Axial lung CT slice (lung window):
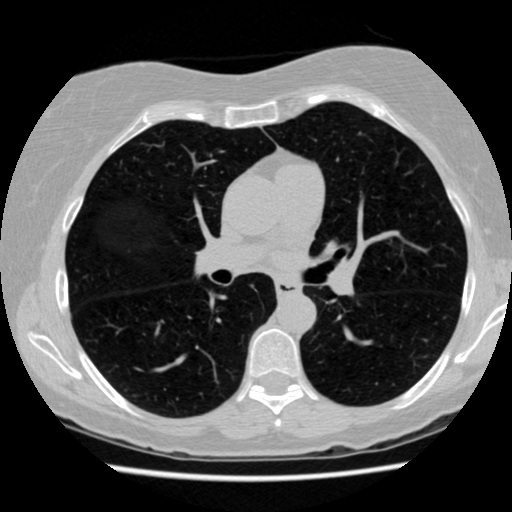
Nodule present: no